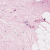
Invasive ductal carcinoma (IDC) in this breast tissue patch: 0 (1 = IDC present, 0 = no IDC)